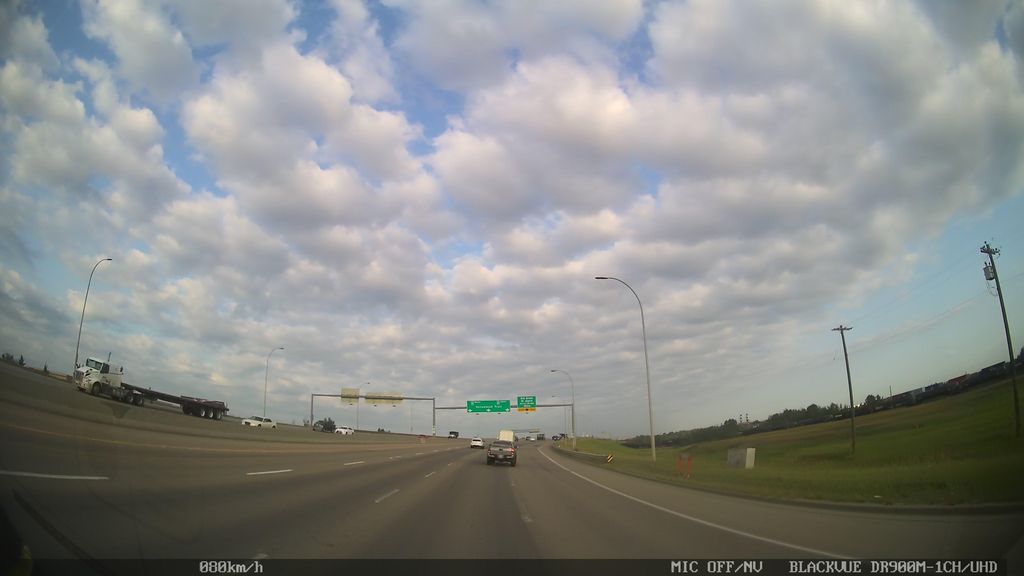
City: edmonton